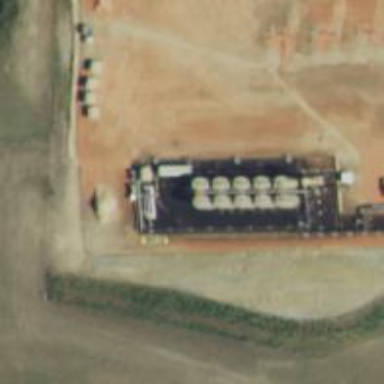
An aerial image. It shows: Storage tank that is man-made.